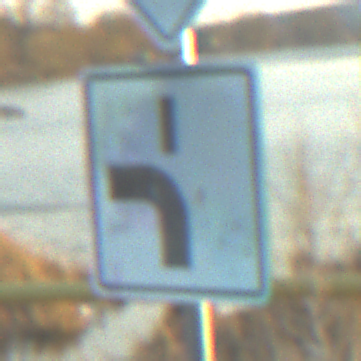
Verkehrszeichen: VerlaufVorfahrtsstrasse5
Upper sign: Vorfahrtsstrasse
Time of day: SunriseSunset
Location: Outdoor (RoadRail)
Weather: PartlyCloudy
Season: NotSpecified
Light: Natural